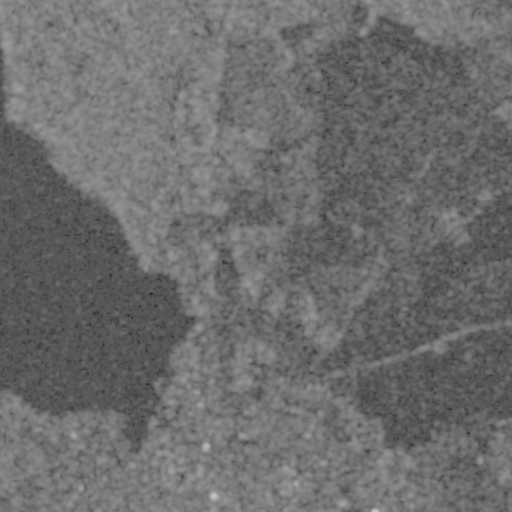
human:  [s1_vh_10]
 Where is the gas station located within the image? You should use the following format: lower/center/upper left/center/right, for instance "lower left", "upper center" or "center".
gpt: The gas station is located in the lower right of the image.
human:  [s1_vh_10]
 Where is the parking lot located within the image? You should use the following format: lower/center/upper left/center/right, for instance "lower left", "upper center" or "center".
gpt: The parking lot is located in the lower of the image.
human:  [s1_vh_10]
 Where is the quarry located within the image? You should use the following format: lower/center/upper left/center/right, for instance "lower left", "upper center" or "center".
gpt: The quarry is located in the lower left of the image.
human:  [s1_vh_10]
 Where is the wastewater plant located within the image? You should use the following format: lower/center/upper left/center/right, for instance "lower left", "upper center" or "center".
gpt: The wastewater plant is located in the lower right of the image.
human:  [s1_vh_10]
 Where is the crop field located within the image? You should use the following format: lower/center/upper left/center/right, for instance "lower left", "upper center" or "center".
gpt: There is no crop field in the image.

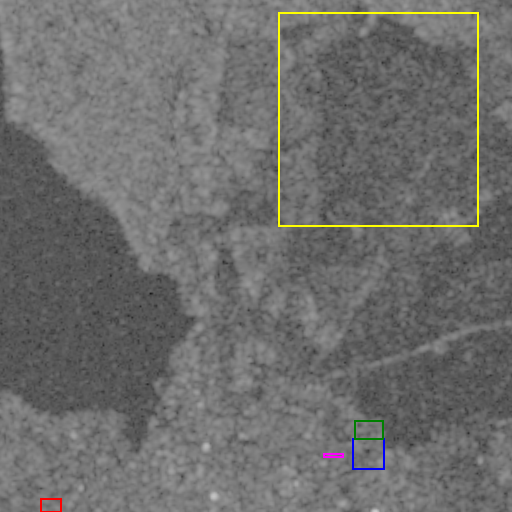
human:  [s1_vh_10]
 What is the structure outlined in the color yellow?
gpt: The structure outlined in yellow is a crop field.
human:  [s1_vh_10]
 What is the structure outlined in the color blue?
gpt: The structure outlined in blue is a park.
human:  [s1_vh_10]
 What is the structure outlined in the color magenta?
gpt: The structure outlined in magenta is a parking lot.
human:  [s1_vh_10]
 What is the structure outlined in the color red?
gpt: The structure outlined in red is a quarry.
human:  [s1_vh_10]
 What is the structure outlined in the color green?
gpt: The structure outlined in green is a wastewater plant.
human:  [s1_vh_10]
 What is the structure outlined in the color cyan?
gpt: There is no cyan outline.